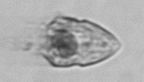
Label: Strombidium_morphotype1